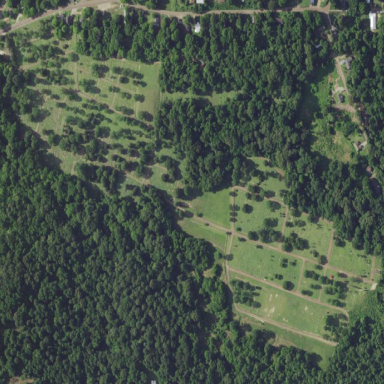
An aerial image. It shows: Cemetery.